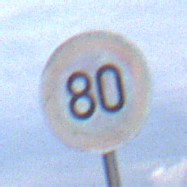
Verkehrszeichen: Geschwindigkeit80
Umgebung: Outdoor, Nature
Tageszeit: MorningAfternoon
Wetter: PartlyCloudy
Licht: Natural
Jahreszeit: NotSpecified
Kontrast: MediumContrast